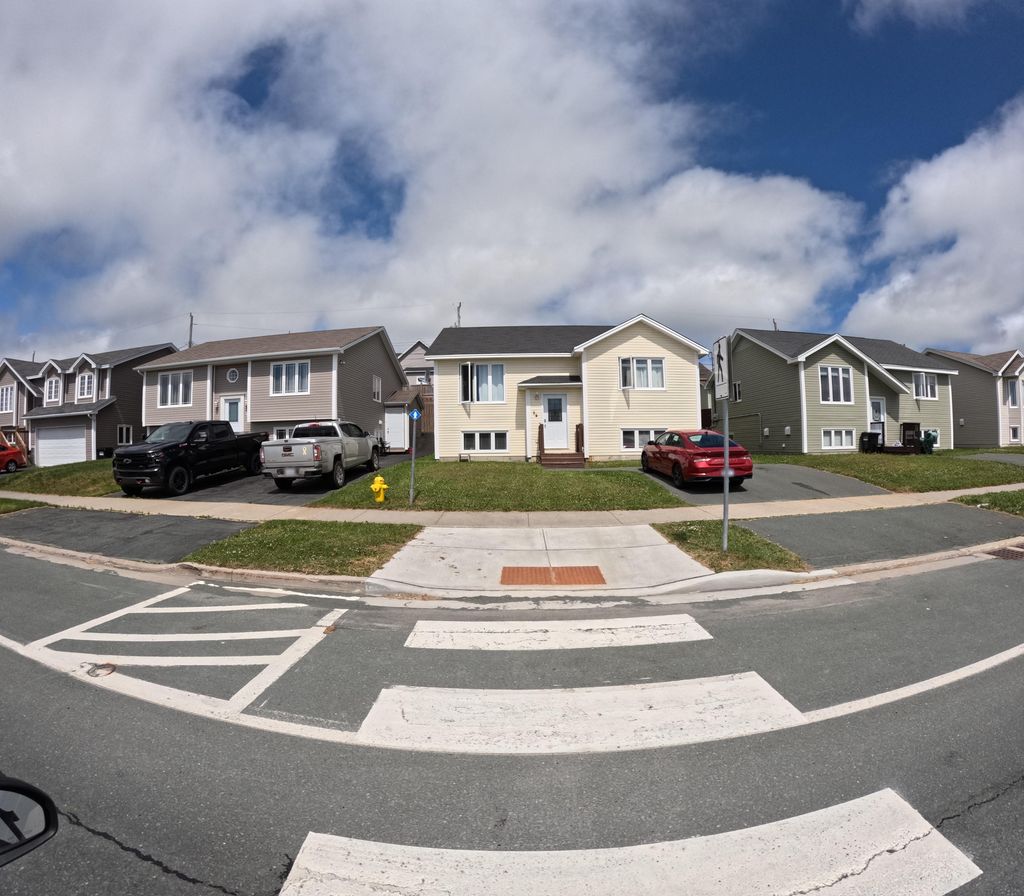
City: st_johns